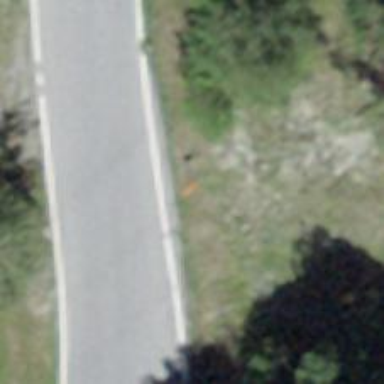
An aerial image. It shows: Pole supporting roof covering pipeline marker.